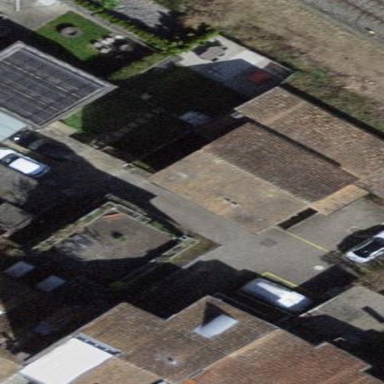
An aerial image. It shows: Building with tile roof.